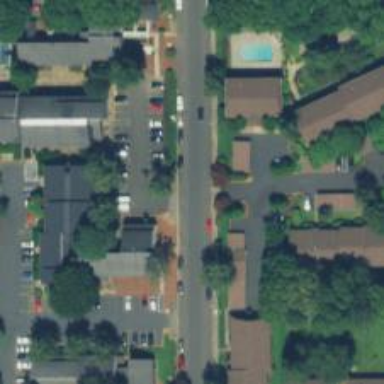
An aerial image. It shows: Residential road with sidewalk on the left.